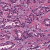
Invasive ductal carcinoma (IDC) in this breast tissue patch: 1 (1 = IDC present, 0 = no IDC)